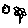
Label: flower